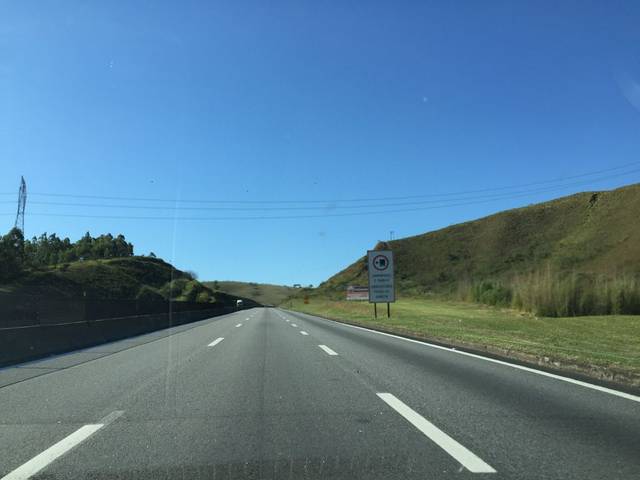
Region: Brazil
Coordinates: -22.644, -44.95